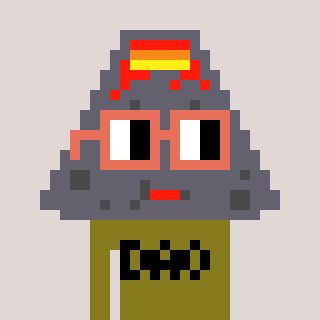
a pixel art character with square orange glasses, a volcano-shaped head and a gunk-colored body on a warm background